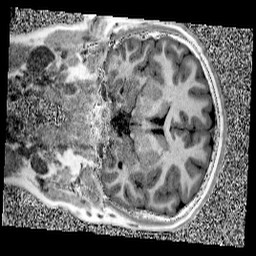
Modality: UNIT1
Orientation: coronal
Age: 11
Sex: male
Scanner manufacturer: siemens
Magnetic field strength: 3 T
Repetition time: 4 s
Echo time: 0.00299 s